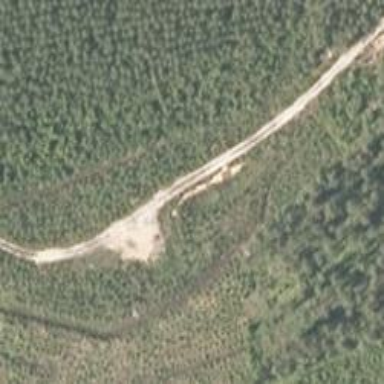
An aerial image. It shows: Track road with grade4 tracktype.